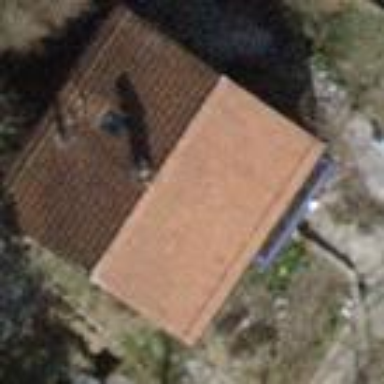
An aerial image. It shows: Building with tiled roof.